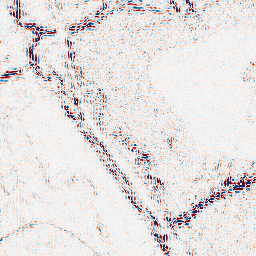
Category: wavelet
Decomposition family: wavelet_biorthogonal
Decomposition parameters: wavelet: bior3.5
level: 2
Upsampling method: quadratic
Upsampling parameters: scale: 8
Upsampling scale: 8